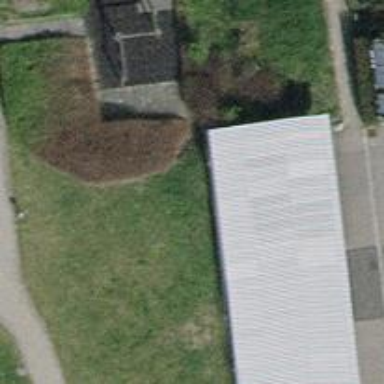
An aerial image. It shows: View of roof of building.